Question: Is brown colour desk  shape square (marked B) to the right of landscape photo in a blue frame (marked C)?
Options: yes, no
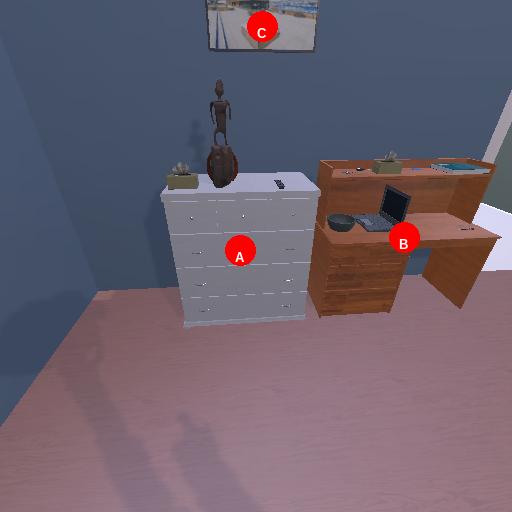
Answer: yes